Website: walmart
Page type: payment
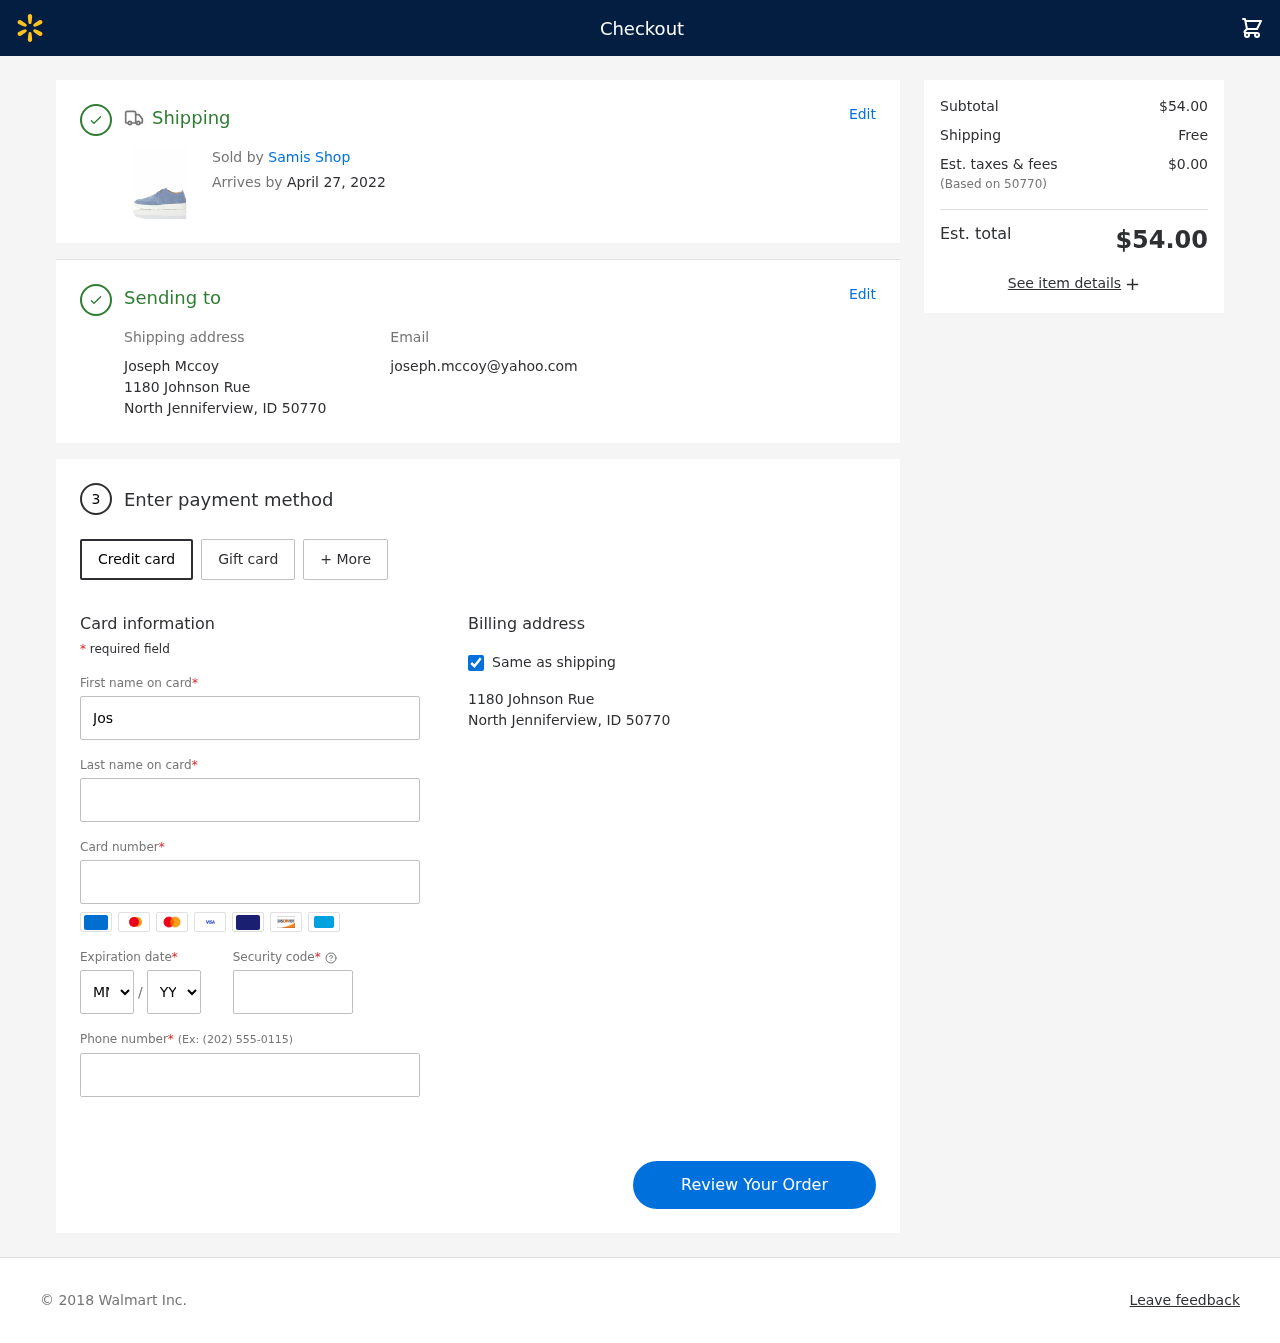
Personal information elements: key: PII_CARD_CVV
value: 742
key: PII_CARD_EXPIRY_MONTH
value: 11
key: PII_CARD_EXPIRY_YEAR
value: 27
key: PII_CARD_NUMBER
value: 6557 3217 6698 6297
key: PII_CITY_STATE_ZIP
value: North Jenniferview, ID 50770
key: PII_EMAIL
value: joseph.mccoy@yahoo.com
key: PII_FIRSTNAME
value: Joseph
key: PII_FULLNAME
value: Joseph Mccoy
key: PII_LASTNAME
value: Mccoy
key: PII_PHONE
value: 2615184831
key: PII_POSTCODE
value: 50770
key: PII_STREET
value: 1180 Johnson Rue
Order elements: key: ORDER_DELIVERY_DATE
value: April 27, 2022
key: ORDER_SUBTOTAL
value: $54.00
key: ORDER_SHIPPING_COST
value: Free
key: ORDER_TAX
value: $0.00
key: ORDER_TOTAL
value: $54.00